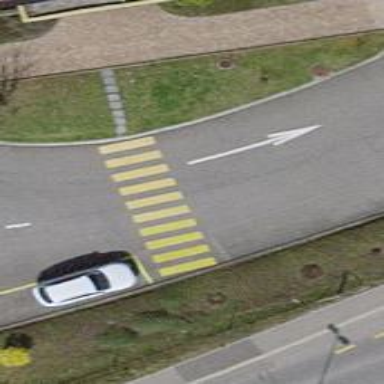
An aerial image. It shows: Zebra crossing on the road.